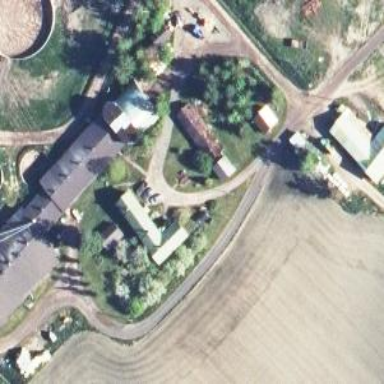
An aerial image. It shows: Farm.